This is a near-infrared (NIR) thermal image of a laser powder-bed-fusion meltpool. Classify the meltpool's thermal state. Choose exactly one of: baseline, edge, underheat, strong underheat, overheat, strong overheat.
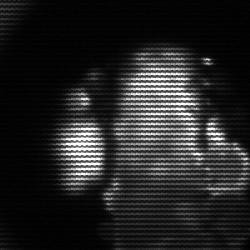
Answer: strong underheat